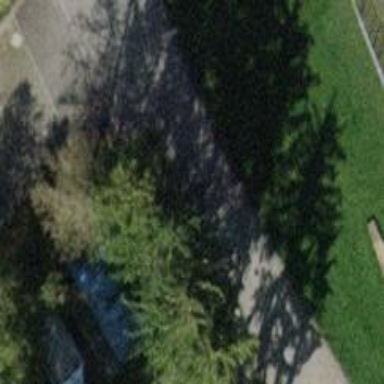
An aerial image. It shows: Evergreen needle-leaved tree.